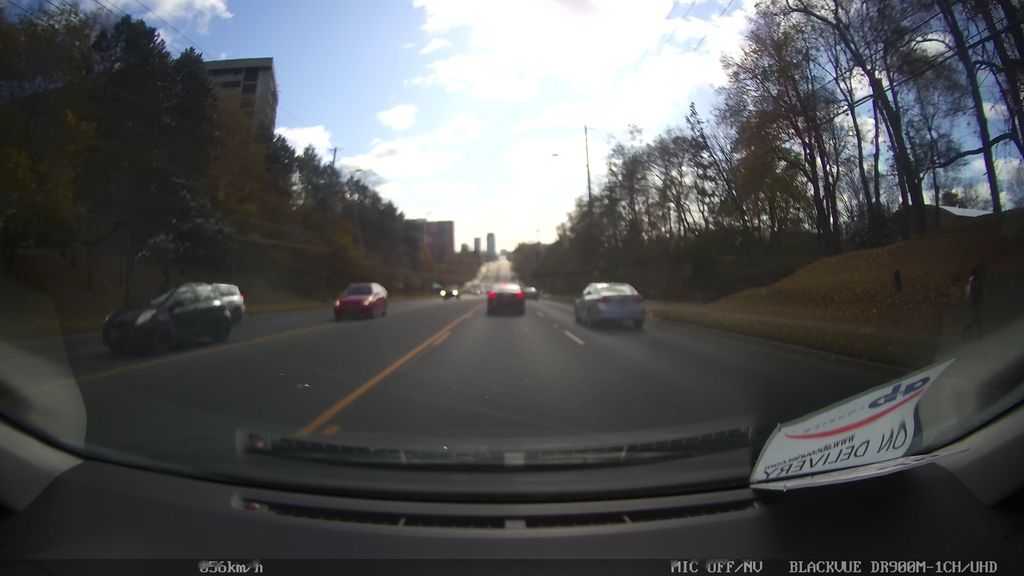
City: toronto